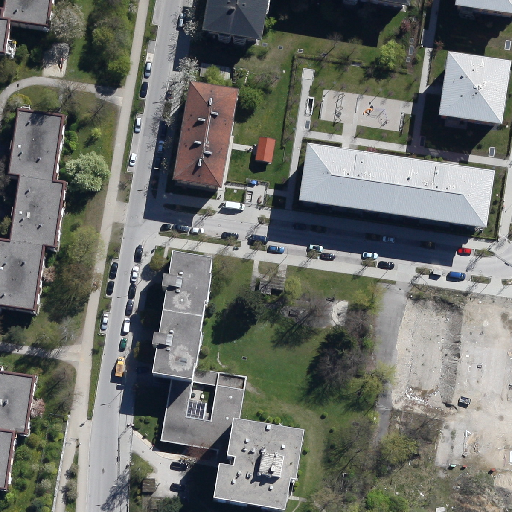
Referring expression: vehicle